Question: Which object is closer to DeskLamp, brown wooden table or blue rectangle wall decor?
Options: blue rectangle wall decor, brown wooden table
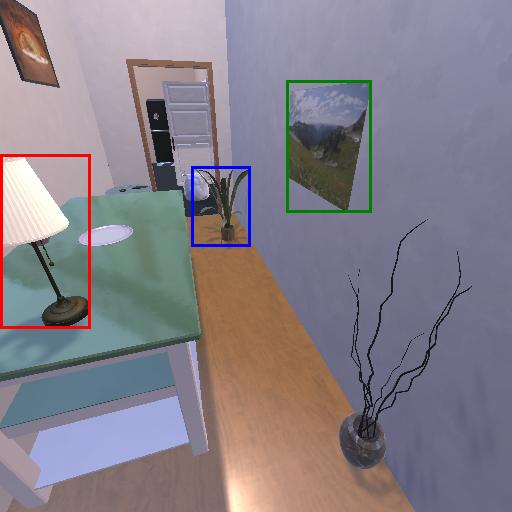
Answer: blue rectangle wall decor